Aerial crown-view tile of a tropical tree (Barro Colorado Island, Panama), acquired 20240716:
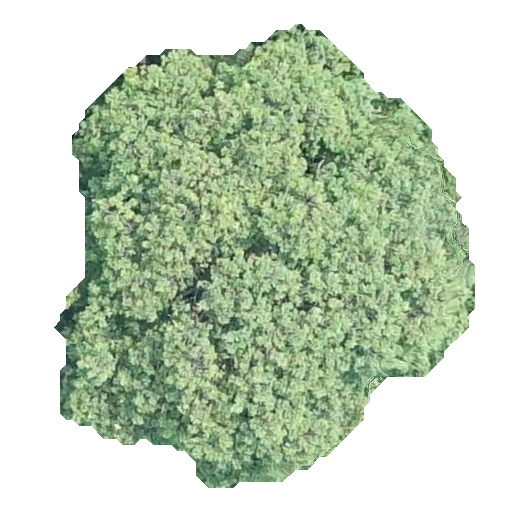
Species: Spondias radlkoferi
GBIF accepted scientific name: Spondias radlkoferi
Crown area: 218.921 m²